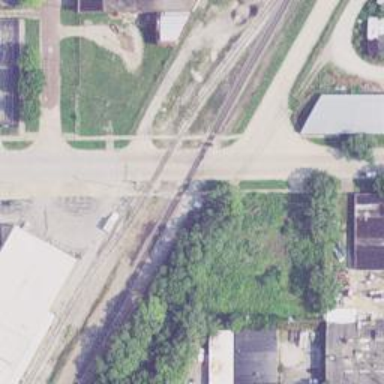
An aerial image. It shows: Railway crossing.